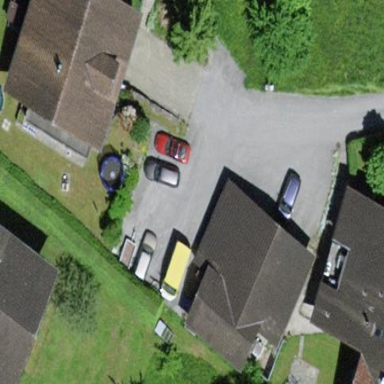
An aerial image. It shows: Group of garages.